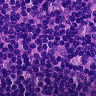
Metastatic tissue present: no